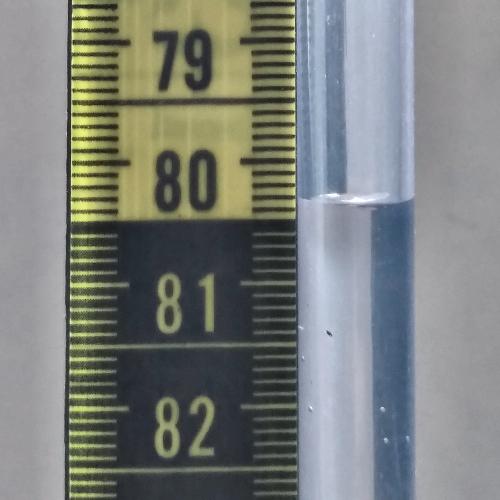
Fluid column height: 80.3 cm